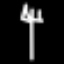
Label: fork